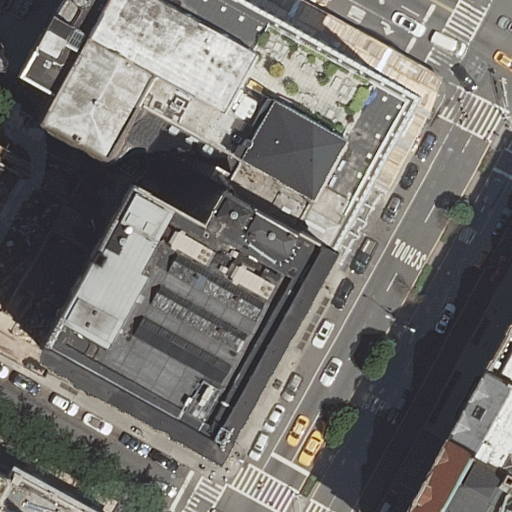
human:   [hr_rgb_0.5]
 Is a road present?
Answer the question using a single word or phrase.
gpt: yes

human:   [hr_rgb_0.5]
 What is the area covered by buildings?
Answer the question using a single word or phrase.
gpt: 3201m2

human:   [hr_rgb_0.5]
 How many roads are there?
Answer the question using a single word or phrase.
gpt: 4

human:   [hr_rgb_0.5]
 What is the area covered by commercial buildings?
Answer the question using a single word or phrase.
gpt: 0m2

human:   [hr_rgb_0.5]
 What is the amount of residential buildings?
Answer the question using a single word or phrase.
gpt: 8

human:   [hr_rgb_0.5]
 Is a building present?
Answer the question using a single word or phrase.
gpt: yes

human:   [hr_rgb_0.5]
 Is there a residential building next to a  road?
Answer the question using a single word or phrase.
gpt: yes

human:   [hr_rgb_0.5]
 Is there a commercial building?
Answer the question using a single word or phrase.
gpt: no

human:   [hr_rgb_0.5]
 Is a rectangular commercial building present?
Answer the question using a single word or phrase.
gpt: no

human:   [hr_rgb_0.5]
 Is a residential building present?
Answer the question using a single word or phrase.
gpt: yes

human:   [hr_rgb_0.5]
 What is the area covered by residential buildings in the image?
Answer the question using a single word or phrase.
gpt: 3201m2

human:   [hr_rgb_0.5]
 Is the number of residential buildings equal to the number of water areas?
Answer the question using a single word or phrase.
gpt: no

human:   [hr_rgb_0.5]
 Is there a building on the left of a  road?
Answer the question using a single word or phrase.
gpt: yes

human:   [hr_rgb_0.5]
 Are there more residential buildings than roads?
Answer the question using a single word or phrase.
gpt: yes

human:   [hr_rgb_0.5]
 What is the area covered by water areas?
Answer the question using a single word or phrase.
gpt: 0m2

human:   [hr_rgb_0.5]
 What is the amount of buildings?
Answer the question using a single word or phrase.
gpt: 8

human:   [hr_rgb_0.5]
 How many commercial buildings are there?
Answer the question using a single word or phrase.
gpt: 0

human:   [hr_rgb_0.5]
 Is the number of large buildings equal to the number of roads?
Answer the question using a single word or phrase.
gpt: no

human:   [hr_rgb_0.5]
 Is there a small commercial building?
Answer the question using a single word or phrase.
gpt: no

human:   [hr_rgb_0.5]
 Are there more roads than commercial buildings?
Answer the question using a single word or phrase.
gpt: yes

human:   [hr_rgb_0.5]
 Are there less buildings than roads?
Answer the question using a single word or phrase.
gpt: no

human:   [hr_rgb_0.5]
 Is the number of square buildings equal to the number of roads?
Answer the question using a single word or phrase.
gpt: no

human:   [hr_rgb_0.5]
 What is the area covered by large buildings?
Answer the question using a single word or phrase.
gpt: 2410m2

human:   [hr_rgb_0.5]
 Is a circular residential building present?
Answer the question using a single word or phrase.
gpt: no

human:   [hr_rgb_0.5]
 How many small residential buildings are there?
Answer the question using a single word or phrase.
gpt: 3

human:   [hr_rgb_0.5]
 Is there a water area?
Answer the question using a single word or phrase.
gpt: no

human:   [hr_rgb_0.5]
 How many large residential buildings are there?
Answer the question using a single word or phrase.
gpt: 2

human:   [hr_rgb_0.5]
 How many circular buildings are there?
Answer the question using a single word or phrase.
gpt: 0

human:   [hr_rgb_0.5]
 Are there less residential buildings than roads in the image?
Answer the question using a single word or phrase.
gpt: no

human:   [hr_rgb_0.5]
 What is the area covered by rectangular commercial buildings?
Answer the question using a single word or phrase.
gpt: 0m2

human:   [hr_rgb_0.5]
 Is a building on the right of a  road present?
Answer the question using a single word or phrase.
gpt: yes

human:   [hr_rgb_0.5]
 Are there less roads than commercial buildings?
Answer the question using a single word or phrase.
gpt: no

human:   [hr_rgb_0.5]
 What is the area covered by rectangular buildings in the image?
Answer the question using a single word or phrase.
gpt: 1387m2

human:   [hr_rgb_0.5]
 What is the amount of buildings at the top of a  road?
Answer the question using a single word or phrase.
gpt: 5

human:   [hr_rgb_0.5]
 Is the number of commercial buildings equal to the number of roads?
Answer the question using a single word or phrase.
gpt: no

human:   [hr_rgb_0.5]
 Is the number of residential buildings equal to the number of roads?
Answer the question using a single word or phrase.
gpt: no

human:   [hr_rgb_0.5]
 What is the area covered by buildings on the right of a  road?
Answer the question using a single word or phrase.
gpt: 331m2

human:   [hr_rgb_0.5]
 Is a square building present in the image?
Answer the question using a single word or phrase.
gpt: no

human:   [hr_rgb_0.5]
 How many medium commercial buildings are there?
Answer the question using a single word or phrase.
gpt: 0

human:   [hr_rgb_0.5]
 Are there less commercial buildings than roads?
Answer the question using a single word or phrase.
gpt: yes

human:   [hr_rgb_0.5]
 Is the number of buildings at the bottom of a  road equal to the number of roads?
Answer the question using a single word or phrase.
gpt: no

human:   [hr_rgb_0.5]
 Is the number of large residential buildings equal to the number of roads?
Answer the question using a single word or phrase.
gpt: no

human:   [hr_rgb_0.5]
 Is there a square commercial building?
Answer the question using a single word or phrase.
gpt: no

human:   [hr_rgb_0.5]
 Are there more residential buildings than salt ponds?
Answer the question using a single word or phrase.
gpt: yes

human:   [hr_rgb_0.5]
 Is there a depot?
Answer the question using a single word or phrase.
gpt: no

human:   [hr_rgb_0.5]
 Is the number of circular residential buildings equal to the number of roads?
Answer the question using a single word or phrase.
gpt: no

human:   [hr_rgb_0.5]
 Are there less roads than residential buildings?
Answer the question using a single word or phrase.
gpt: yes

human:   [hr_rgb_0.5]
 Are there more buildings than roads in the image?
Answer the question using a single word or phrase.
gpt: yes

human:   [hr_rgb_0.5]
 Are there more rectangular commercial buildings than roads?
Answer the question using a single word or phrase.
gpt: no

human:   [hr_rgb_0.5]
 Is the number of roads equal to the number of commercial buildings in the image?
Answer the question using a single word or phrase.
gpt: no

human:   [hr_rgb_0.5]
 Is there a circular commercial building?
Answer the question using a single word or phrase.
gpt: no

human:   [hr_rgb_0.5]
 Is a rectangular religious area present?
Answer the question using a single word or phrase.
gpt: no

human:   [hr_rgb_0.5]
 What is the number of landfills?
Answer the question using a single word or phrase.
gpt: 0

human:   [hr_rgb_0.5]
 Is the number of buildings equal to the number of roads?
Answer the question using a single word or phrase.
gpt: no

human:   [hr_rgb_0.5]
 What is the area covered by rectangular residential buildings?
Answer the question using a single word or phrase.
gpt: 1387m2

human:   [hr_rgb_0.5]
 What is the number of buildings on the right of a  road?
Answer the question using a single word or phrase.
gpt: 2

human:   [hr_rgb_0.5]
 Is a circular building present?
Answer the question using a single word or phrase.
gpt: no

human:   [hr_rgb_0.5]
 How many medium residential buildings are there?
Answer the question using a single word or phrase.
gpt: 3

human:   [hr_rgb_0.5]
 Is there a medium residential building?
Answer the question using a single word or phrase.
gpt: yes

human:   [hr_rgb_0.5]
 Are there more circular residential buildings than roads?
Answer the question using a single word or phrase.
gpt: no

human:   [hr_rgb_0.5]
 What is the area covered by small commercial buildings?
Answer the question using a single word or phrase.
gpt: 0m2

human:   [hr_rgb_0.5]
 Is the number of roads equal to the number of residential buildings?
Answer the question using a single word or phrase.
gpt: no

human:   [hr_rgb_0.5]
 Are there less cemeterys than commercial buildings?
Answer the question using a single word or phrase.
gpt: no

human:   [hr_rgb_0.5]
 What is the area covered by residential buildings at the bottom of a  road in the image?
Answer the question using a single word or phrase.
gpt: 3057m2